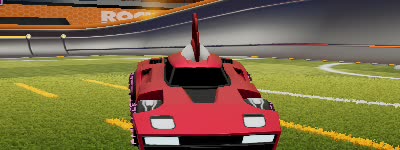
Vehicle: breakout